Interaction volume radius: 10 \u00c5
Interaction volume height: 15 \u00c5
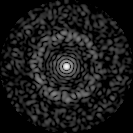
Disorder parameter: 0.8081